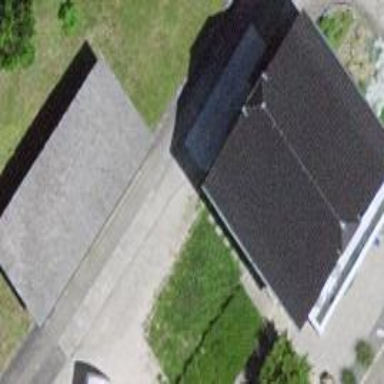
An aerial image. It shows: Detached building.